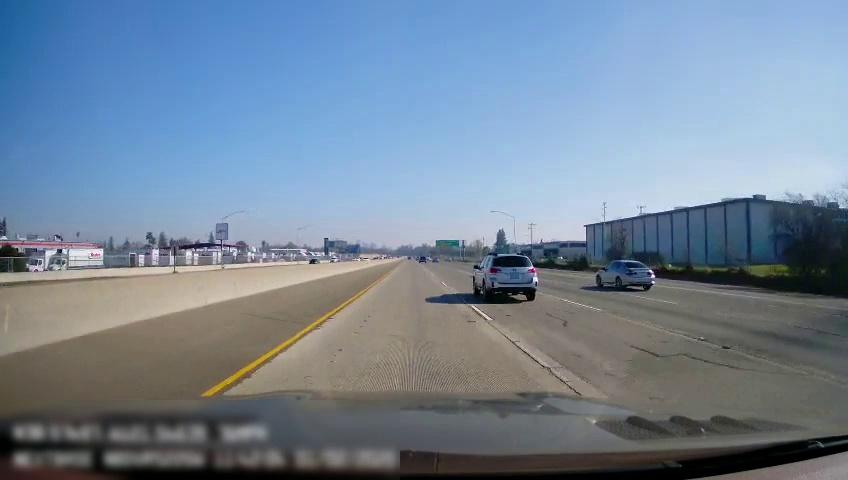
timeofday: Day
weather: Sunny
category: Drivable Space
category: Vehicles | Car
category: Drivable Space
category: Vehicles | SUV
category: Vehicles | Car
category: Lanes | Current Lane
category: Lanes | Current Lane
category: Lanes | Current Lane
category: Lanes | Alternate Lane
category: Lanes | Alternate Lane
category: Traffic | Signs
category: Traffic | Signs